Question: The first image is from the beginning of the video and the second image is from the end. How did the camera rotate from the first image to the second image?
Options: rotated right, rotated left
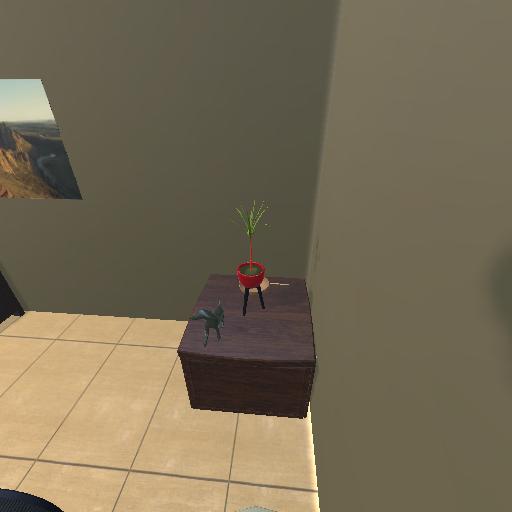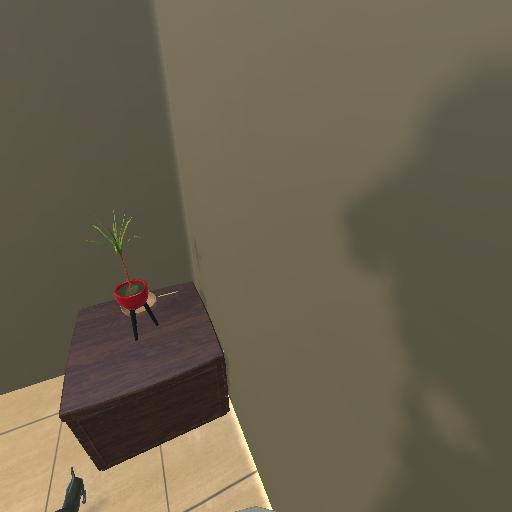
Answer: rotated right